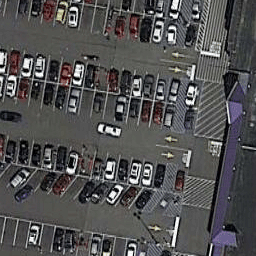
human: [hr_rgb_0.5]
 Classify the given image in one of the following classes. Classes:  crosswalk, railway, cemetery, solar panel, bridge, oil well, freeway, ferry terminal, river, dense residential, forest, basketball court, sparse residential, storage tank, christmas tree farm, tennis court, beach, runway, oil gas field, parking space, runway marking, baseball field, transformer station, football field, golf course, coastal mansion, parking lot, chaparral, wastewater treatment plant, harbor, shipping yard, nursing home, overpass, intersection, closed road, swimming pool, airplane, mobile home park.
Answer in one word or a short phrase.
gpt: parking lot